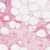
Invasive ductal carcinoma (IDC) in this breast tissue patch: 0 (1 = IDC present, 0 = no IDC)